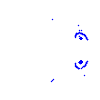
Particle: electron